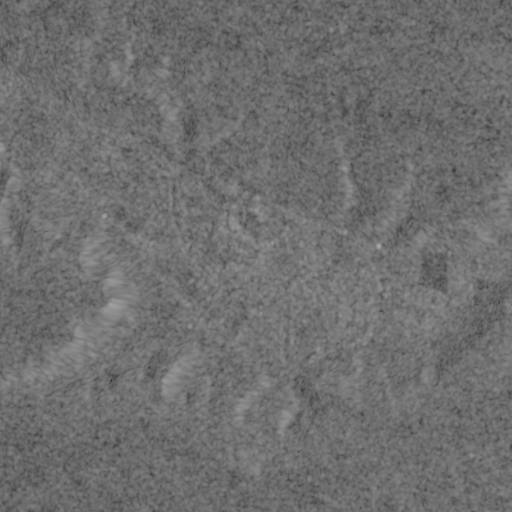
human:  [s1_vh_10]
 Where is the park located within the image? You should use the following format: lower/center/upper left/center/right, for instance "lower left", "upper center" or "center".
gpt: The park is located in the center of the image.
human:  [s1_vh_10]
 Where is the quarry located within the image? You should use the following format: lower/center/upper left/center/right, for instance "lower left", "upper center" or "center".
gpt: There is no quarry in the image.

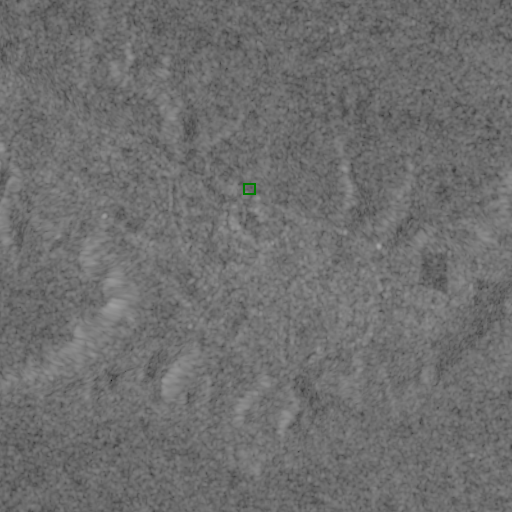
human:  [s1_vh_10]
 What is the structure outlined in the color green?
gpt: The structure outlined in green is a park.
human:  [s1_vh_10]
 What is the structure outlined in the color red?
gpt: There is no red outline.